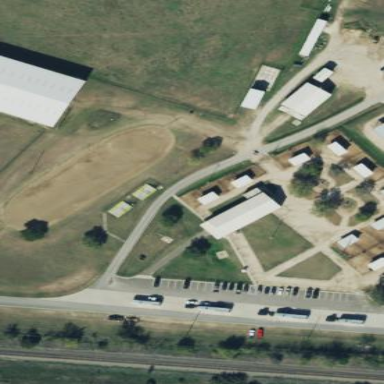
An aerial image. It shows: Equestrian pitch for leisure land use.